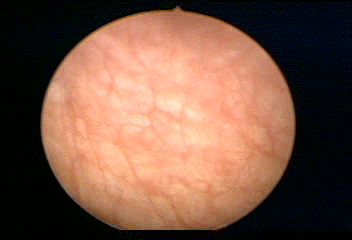
Modality: WLC
Class: Normal mucosa
Bladder cancer association: No